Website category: movie
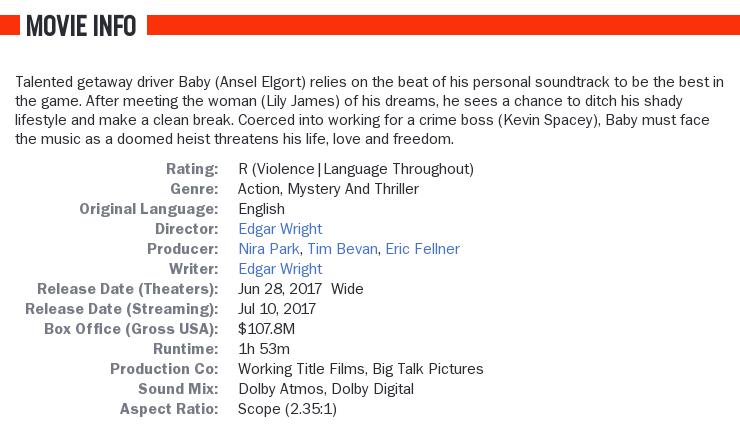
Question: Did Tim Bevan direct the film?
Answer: no

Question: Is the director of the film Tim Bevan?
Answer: no

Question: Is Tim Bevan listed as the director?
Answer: no

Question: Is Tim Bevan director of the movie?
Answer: no

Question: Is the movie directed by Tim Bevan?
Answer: no

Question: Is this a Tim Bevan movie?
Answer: no

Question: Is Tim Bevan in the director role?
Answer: no

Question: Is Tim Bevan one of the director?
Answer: no

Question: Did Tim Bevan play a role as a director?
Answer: no

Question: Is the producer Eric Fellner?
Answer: yes

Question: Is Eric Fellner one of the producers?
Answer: yes

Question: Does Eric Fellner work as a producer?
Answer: yes

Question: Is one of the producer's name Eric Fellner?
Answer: yes

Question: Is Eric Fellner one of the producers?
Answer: yes

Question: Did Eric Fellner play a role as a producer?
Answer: yes

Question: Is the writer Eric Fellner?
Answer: no

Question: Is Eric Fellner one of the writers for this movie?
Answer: no

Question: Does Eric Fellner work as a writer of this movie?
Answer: no

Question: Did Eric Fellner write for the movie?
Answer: no

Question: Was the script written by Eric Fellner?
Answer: no

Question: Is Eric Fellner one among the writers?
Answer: no

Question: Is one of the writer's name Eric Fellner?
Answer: no

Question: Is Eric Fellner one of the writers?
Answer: no

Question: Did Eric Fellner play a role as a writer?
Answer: no

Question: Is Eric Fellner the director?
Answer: no

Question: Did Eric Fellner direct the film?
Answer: no

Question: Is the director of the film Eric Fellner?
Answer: no

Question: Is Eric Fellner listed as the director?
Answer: no

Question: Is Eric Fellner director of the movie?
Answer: no

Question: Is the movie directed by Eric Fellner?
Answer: no

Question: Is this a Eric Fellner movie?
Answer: no

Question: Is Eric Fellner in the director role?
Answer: no

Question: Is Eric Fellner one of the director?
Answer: no

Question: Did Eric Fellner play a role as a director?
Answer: no